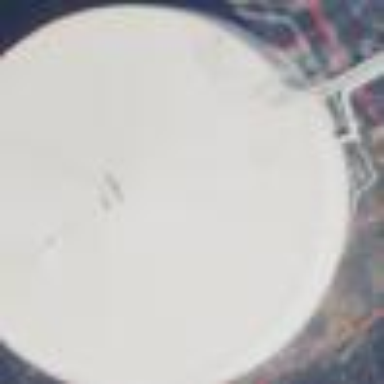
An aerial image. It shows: Storage tank which is man-made.